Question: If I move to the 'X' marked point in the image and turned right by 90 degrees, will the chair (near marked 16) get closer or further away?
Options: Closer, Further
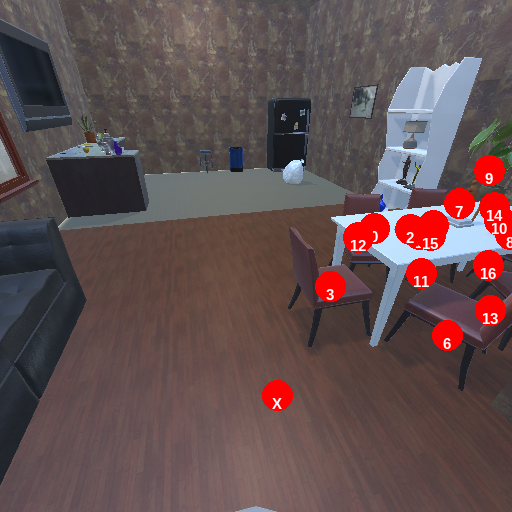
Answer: Closer